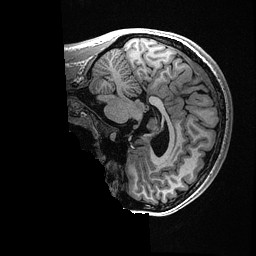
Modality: T1w
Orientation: sagittal
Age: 24
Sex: female
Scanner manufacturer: ge
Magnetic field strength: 3 T
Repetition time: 0.006952 s
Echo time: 0.00292 s